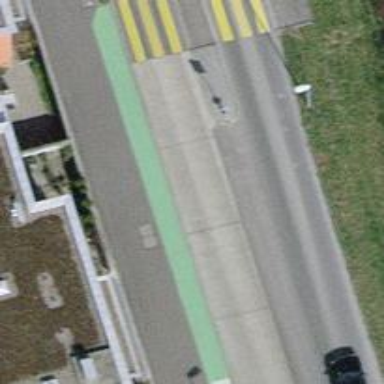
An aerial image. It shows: Platform for public transport is situated by the road.